Question: I'm developing an android calendar app so I need to align the days in a grid-like style. I'm using the API Level 8 so I need to align them by margins. But when switching to Bigger screens the numbers get to the left of screen and do not cover the whole screen.(I know that is because I use dp as a unit for my margin-left). Is there something like CSS % (percent) in Android Layouts?

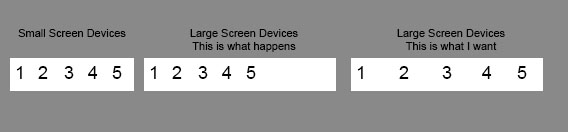
Answer: It's 'weight' attribute for views inside 'LinearLayout'. <URL> is a good explanation what it means. But you can use it only to set view sizes, not margins. However you can put your view into 'RelativeLayout', place this layouts to take all available screen width and set attribute 'centerInParent=true' in your view.